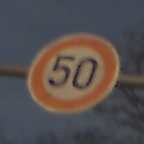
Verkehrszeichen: Geschwindigkeit50
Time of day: SunriseSunset
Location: Outdoor (Nature)
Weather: PartlyCloudy
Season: NotSpecified
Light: Natural